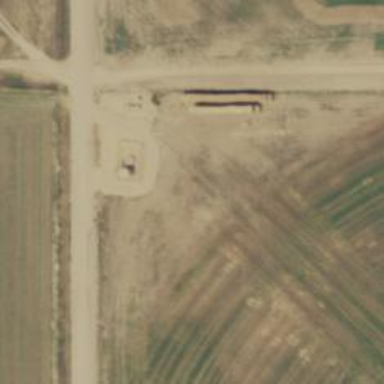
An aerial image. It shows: Storage tank with man-made structure.